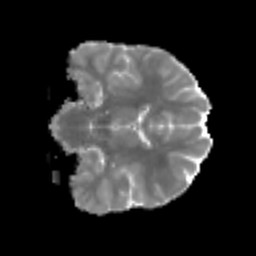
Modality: MD
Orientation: coronal
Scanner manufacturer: siemens
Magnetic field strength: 3 T
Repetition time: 3.6 s
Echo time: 0.092 s